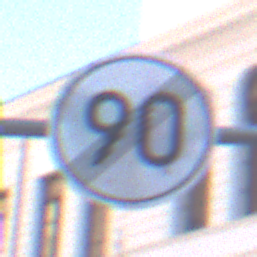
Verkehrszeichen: EndeGeschwindigkeit90
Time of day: SunriseSunset
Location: Outdoor (Urban)
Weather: PartlyCloudy
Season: NotSpecified
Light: Natural